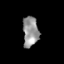
Tissue: skin
Cell type: Epithelial cells
Senescence score: 0.2854
Nuclear area (px): 469
Mean DAPI intensity: 148.203